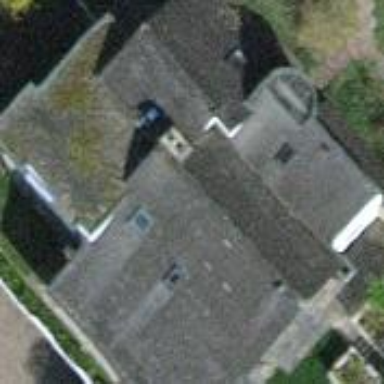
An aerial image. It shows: Detached building.